Interaction volume radius: 10 \u00c5
Interaction volume height: 15 \u00c5
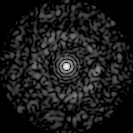
Disorder parameter: 0.8332